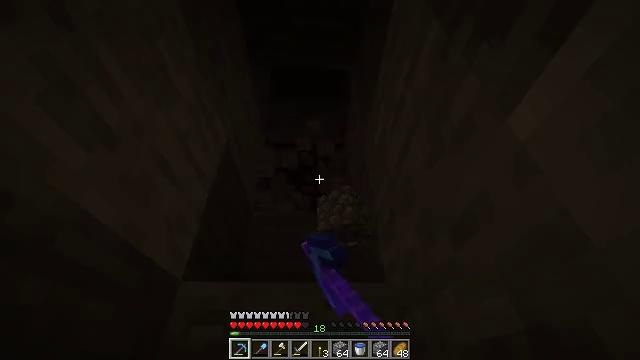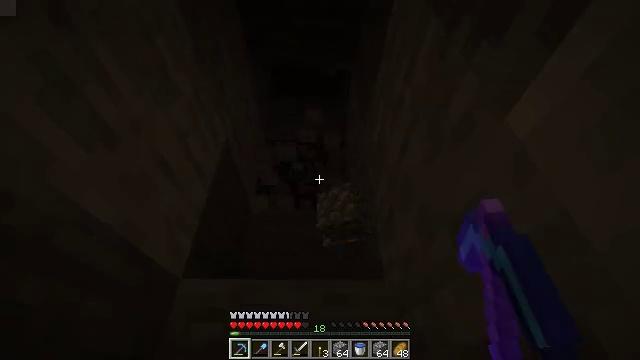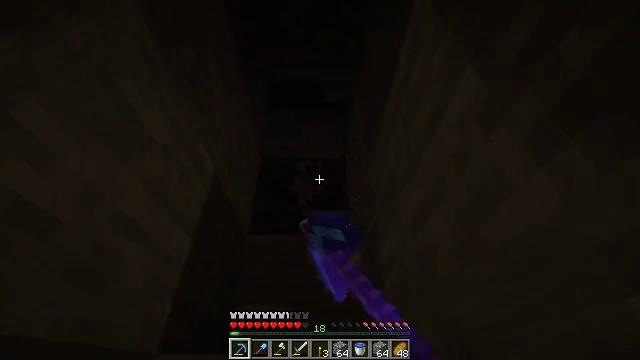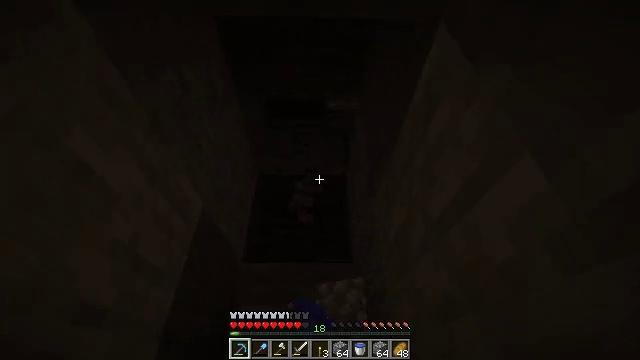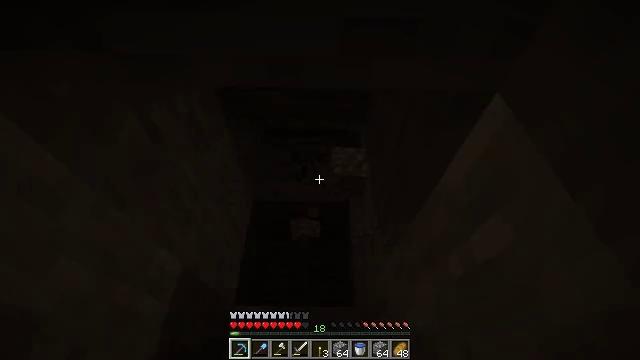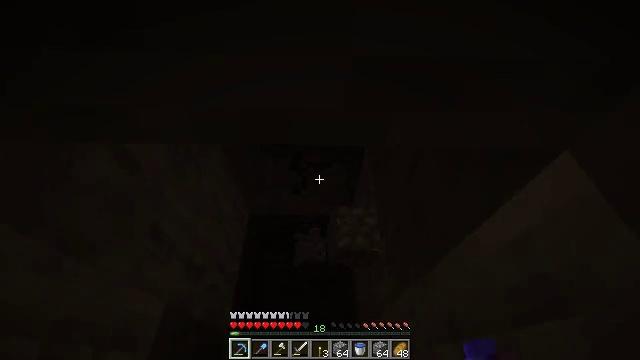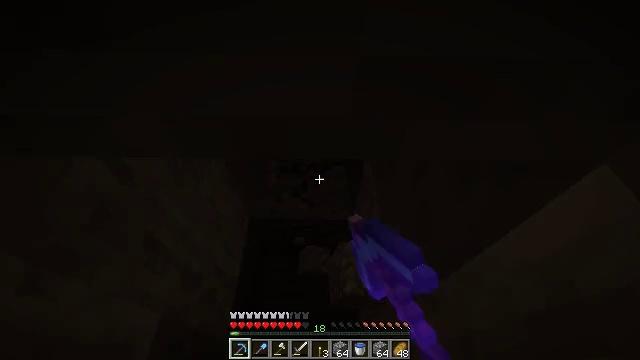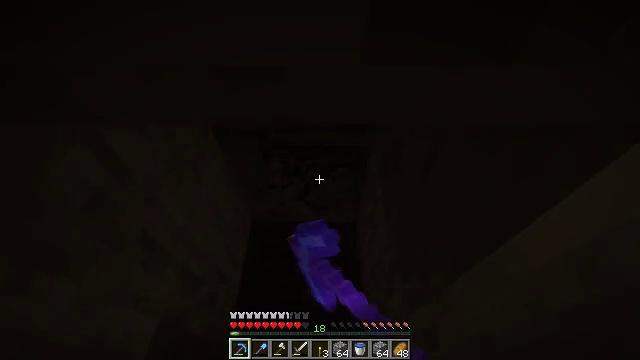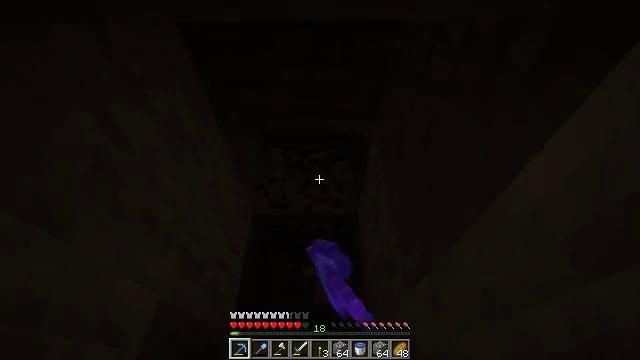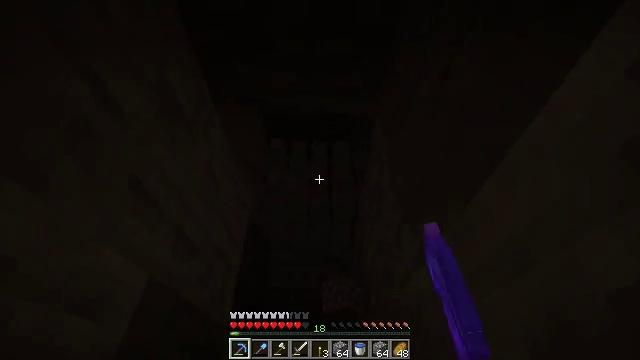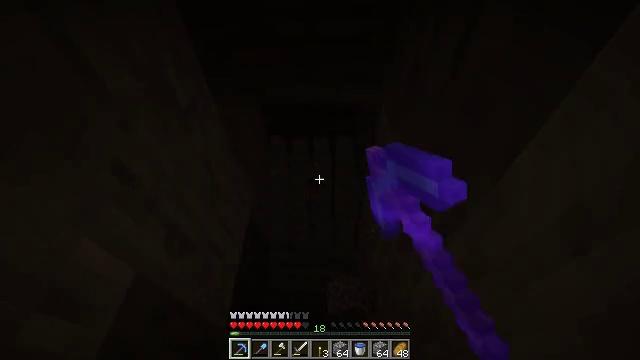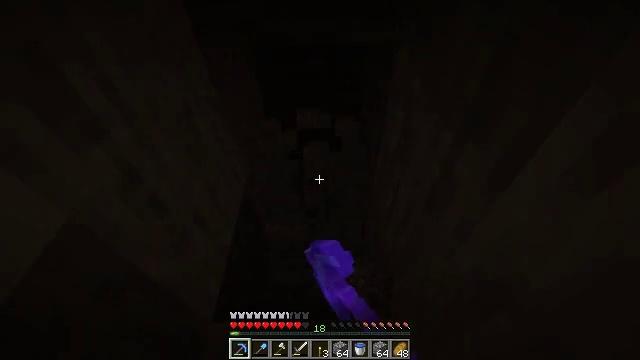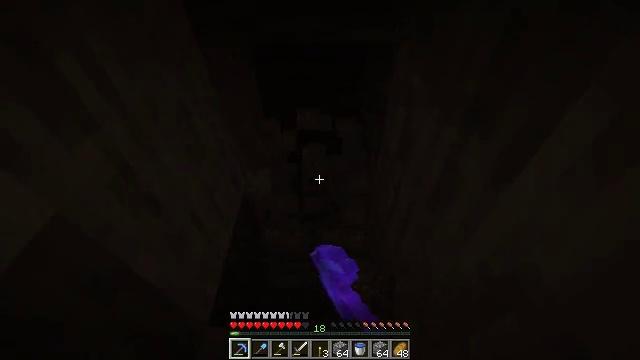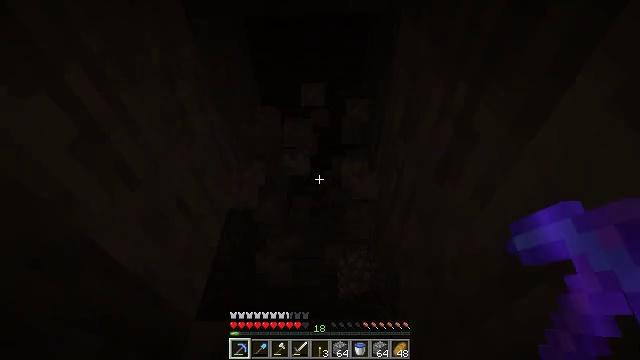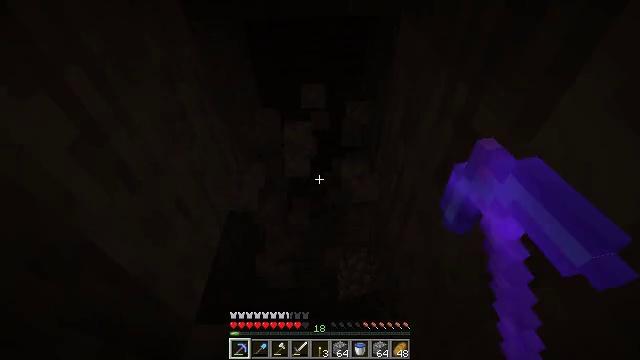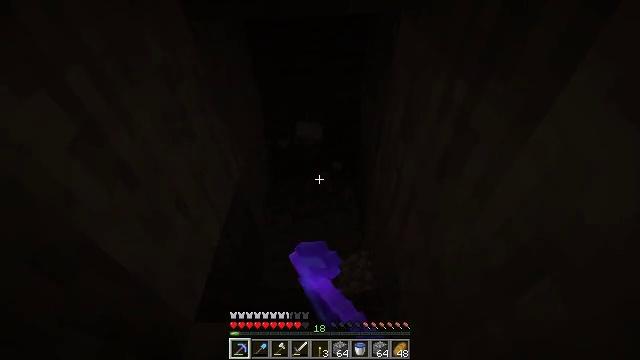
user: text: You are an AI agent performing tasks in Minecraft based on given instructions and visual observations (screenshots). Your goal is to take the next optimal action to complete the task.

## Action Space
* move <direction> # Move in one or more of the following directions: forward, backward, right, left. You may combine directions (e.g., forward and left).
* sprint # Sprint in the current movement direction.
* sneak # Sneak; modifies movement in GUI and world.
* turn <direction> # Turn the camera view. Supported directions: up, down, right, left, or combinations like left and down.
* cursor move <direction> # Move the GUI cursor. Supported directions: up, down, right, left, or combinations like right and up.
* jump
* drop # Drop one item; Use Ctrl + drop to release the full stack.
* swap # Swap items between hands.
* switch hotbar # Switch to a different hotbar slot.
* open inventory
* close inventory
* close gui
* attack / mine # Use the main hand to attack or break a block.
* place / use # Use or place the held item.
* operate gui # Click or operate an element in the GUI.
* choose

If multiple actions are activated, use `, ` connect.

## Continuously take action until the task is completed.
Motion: motion action
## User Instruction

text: Mine the andesite underground.
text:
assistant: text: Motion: move forward, attack / mine
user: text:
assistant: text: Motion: move forward, attack / mine, jump
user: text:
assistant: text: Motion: move forward, attack / mine, jump
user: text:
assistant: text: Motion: move forward, attack / mine, jump
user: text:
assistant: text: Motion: move forward, attack / mine, jump
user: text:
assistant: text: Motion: move forward, attack / mine, jump
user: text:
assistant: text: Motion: move forward, turn up, attack / mine
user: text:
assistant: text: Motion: move forward, attack / mine
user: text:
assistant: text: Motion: move forward, attack / mine
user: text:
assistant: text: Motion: move forward, attack / mine
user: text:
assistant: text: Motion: move forward, turn up, attack / mine
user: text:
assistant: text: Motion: move forward, turn up, attack / mine
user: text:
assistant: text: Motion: move forward, turn up, attack / mine
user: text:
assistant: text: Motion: move forward, attack / mine
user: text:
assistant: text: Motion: move forward, attack / mine
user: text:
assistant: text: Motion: move forward, attack / mine
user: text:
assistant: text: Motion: move forward, attack / mine
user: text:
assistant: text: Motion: move forward, attack / mine
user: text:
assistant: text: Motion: move forward, attack / mine
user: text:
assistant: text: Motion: move forward, attack / mine
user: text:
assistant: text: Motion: move forward, attack / mine
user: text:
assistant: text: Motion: move forward, attack / mine
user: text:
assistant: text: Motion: move forward, turn down, attack / mine, jump
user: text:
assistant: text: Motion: move forward, turn down, attack / mine, jump
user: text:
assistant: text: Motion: move forward, turn down, attack / mine, jump
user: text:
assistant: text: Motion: move forward, attack / mine, jump
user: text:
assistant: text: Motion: move forward, attack / mine, jump
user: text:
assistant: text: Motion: move forward, attack / mine, jump
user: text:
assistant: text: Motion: move forward, attack / mine
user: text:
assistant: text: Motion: move forward, attack / mine